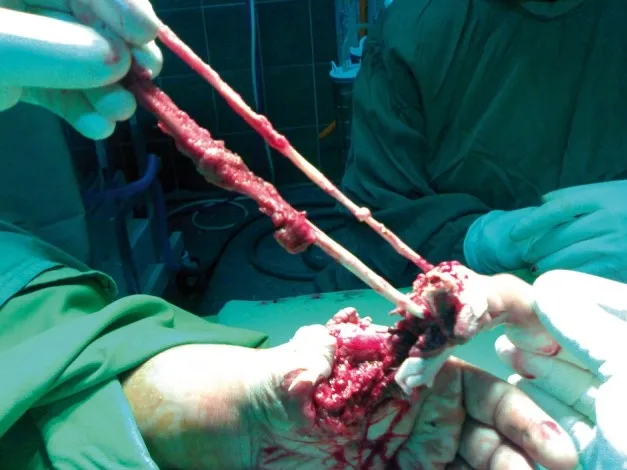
Intraoperative Photography Shows Tenomuscular Avulsion of EPL and FPL Tendons.
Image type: medical_photograph (other_medical_photograph)